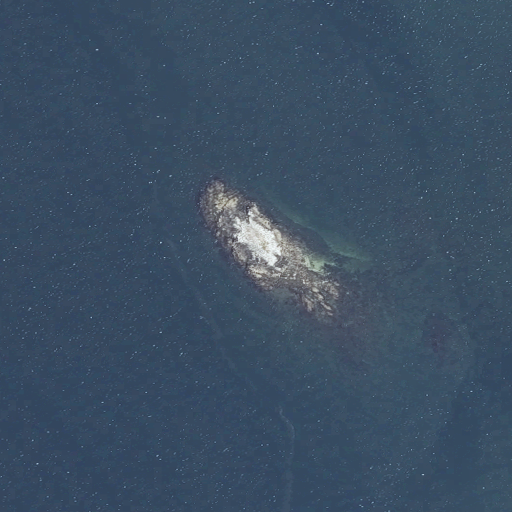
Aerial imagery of island in Maine named Goose Cove Rock containing only open water